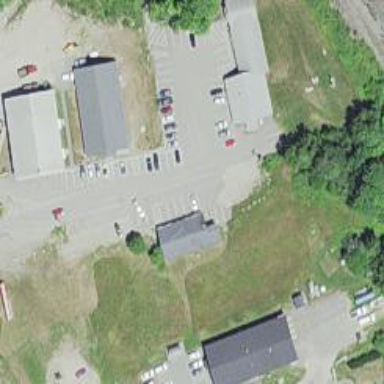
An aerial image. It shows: Post office.